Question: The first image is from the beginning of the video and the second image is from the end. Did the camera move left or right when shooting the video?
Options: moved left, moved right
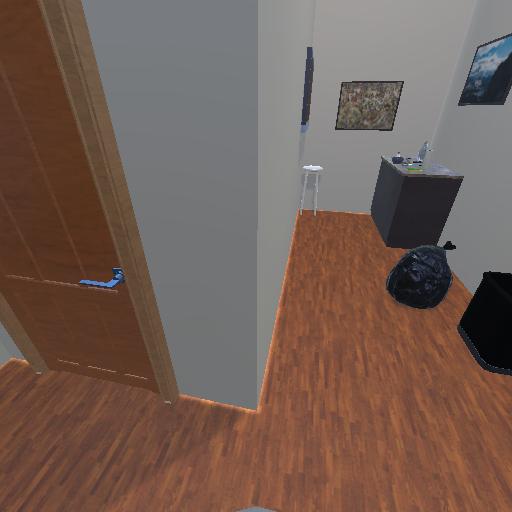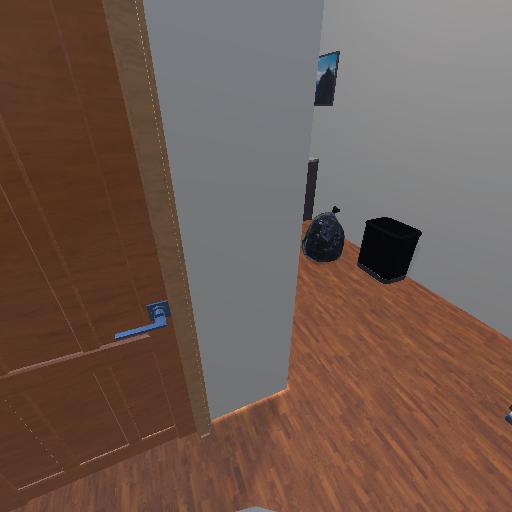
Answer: moved left